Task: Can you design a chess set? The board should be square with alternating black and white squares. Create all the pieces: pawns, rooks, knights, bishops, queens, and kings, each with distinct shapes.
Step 4159:
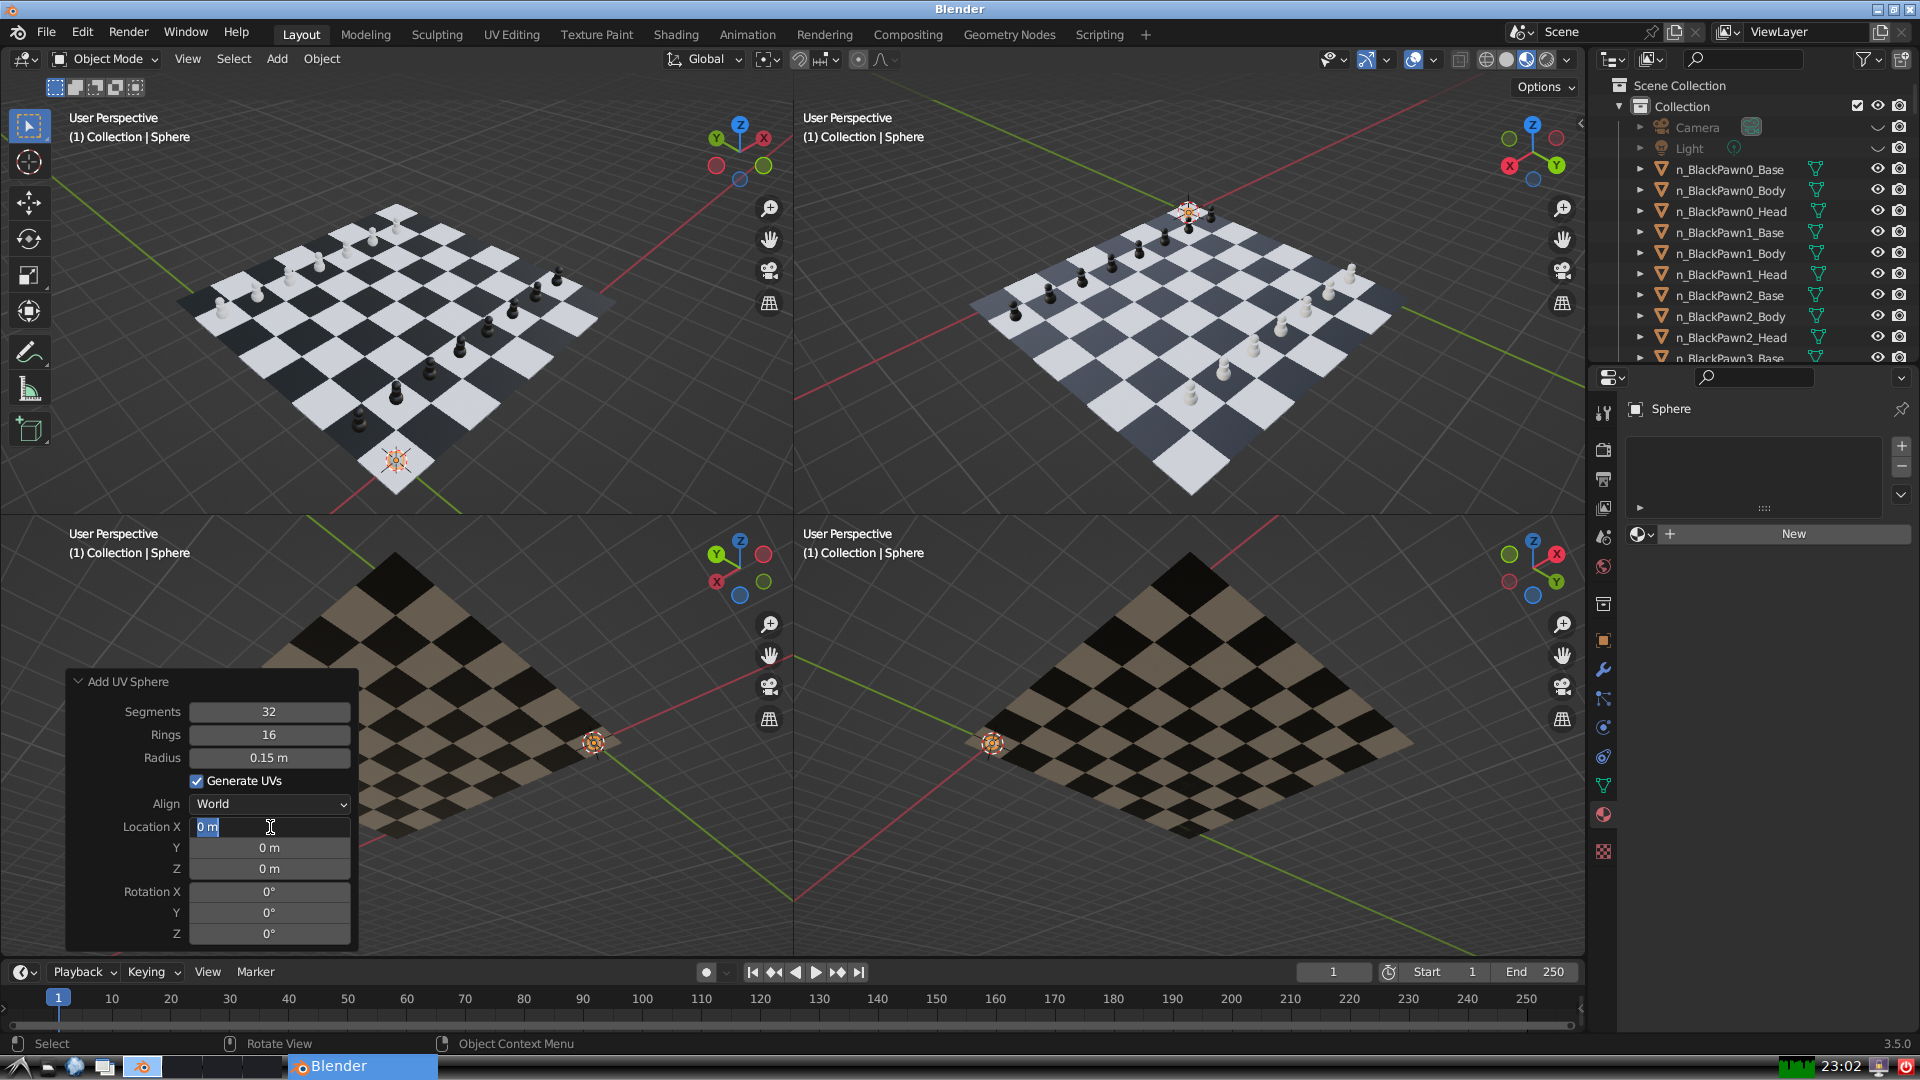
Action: input_text: 7.0